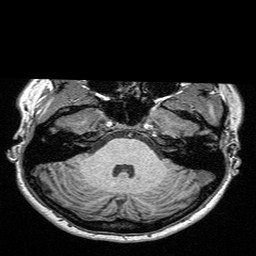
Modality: T1w
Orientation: coronal
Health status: ill
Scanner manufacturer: siemens
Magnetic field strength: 3 T
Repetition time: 2.3 s
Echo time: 0.00298 s